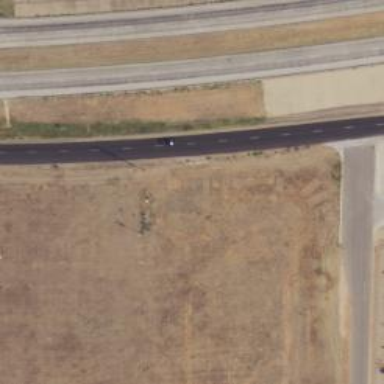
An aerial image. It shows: Secondary road with frontage road.